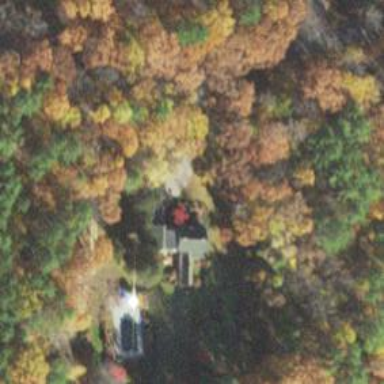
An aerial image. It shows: Driveway.